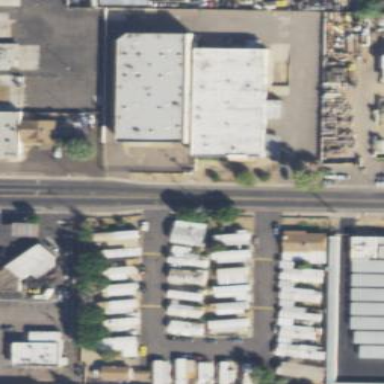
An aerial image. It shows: Residential area known as trailer park.